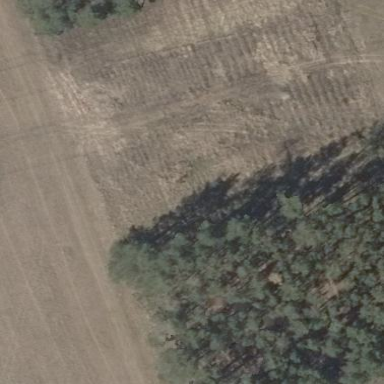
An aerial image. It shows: Forest area.